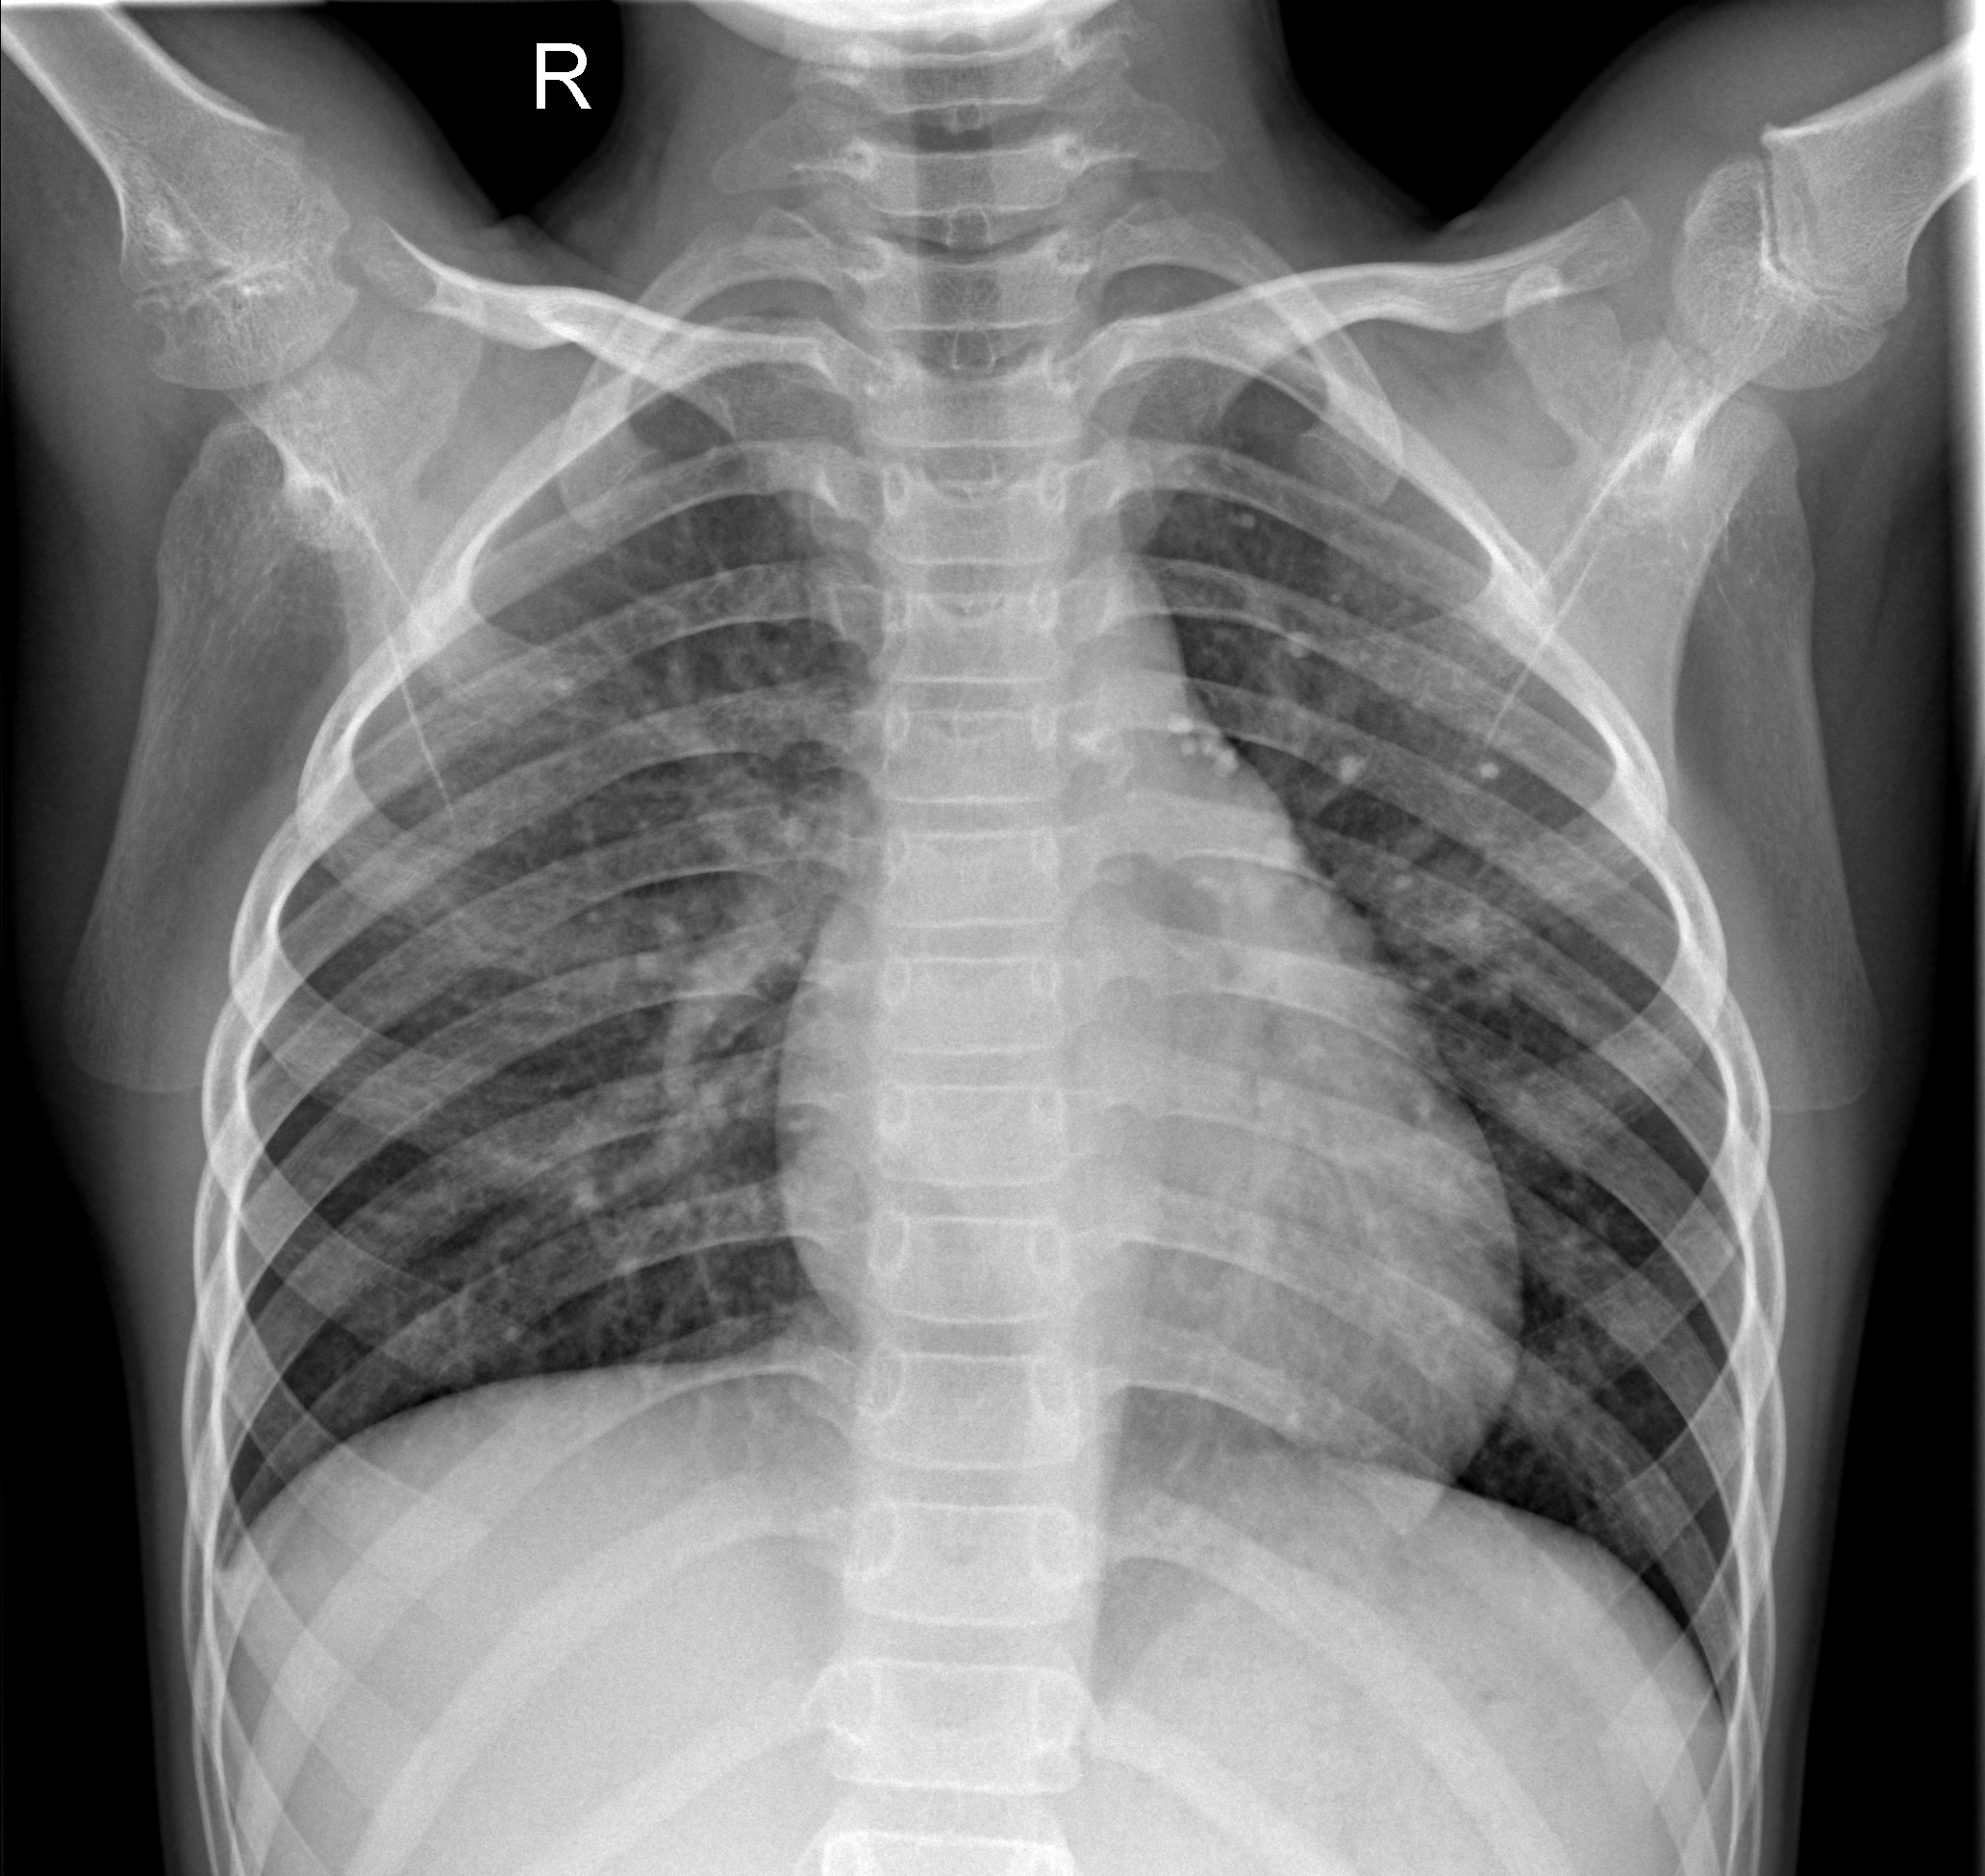
Diagnosis: NORMAL